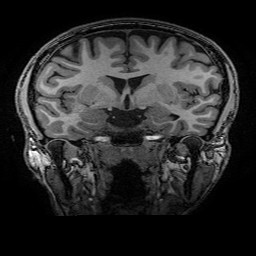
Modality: T1w
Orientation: sagittal
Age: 21
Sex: male
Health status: healthy
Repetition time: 2.53 s
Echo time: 0.0034 s